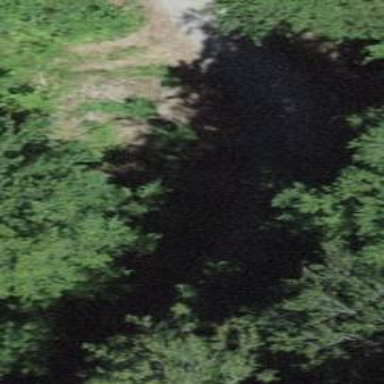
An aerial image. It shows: Culvert tunnel.